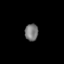
Tissue: lung
Cell type: Endothelial cells
Senescence score: 0.2108
Nuclear area (px): 223
Mean DAPI intensity: 119.511